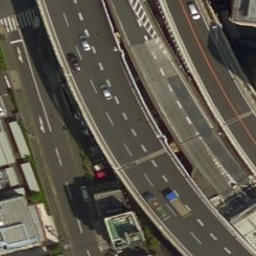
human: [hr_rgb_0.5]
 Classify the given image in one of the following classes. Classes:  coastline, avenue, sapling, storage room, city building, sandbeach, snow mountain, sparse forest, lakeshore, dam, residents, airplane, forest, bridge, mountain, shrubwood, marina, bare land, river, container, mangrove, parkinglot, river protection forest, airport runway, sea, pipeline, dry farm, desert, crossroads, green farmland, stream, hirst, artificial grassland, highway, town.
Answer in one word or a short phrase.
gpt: highway